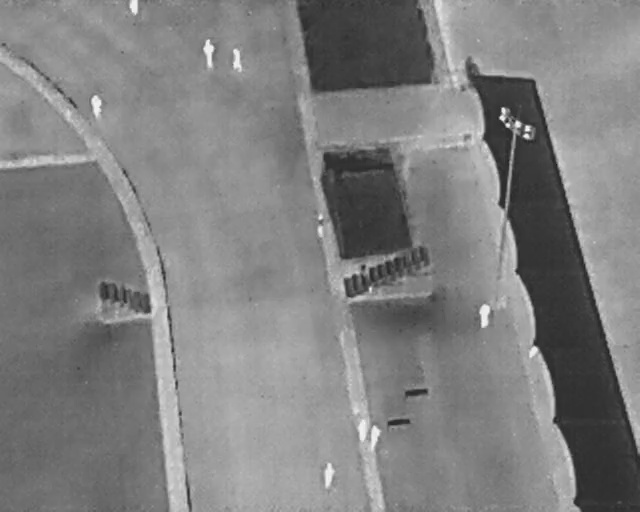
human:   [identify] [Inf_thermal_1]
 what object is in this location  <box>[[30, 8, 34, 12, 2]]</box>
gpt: <ref>1 large person at the top</ref>

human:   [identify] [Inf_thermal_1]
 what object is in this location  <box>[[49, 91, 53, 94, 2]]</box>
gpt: <ref>1 large person at the bottom</ref>